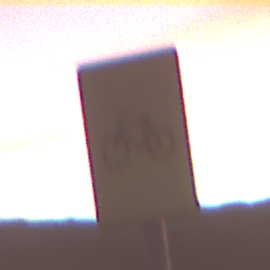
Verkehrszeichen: RadverkehrOhnePfeilsymbol
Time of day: Dawn
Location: Outdoor (Nature)
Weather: PartlyCloudy
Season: NotSpecified
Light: Natural